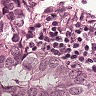
Metastatic tissue present: yes